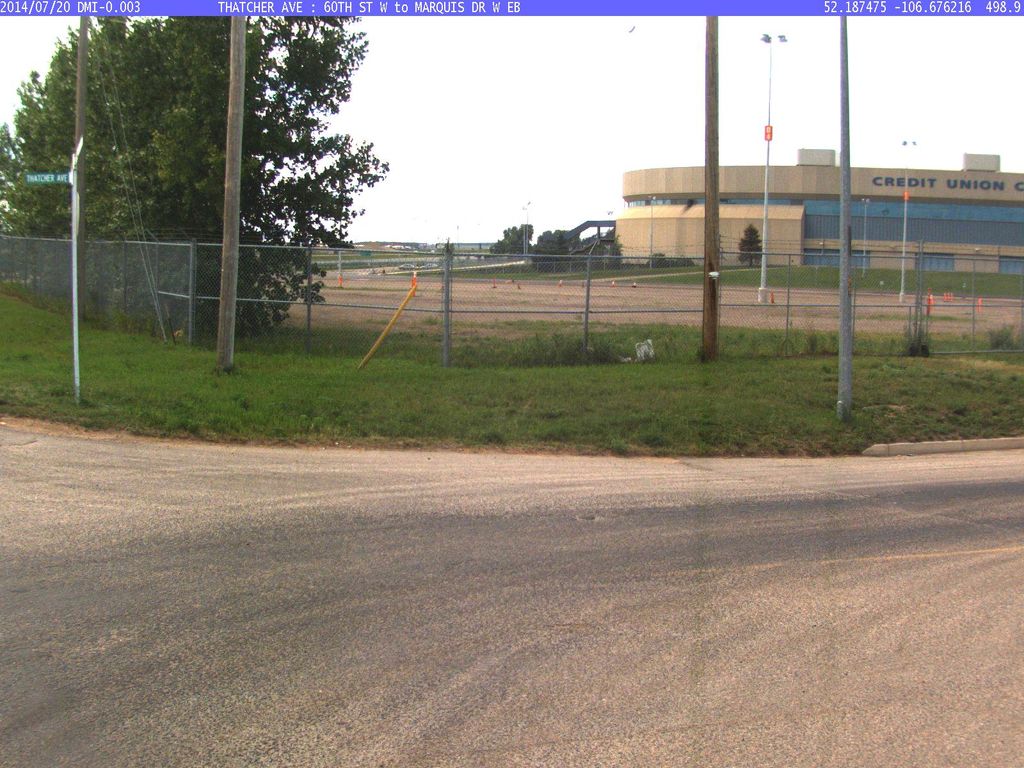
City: saskatoon